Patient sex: M
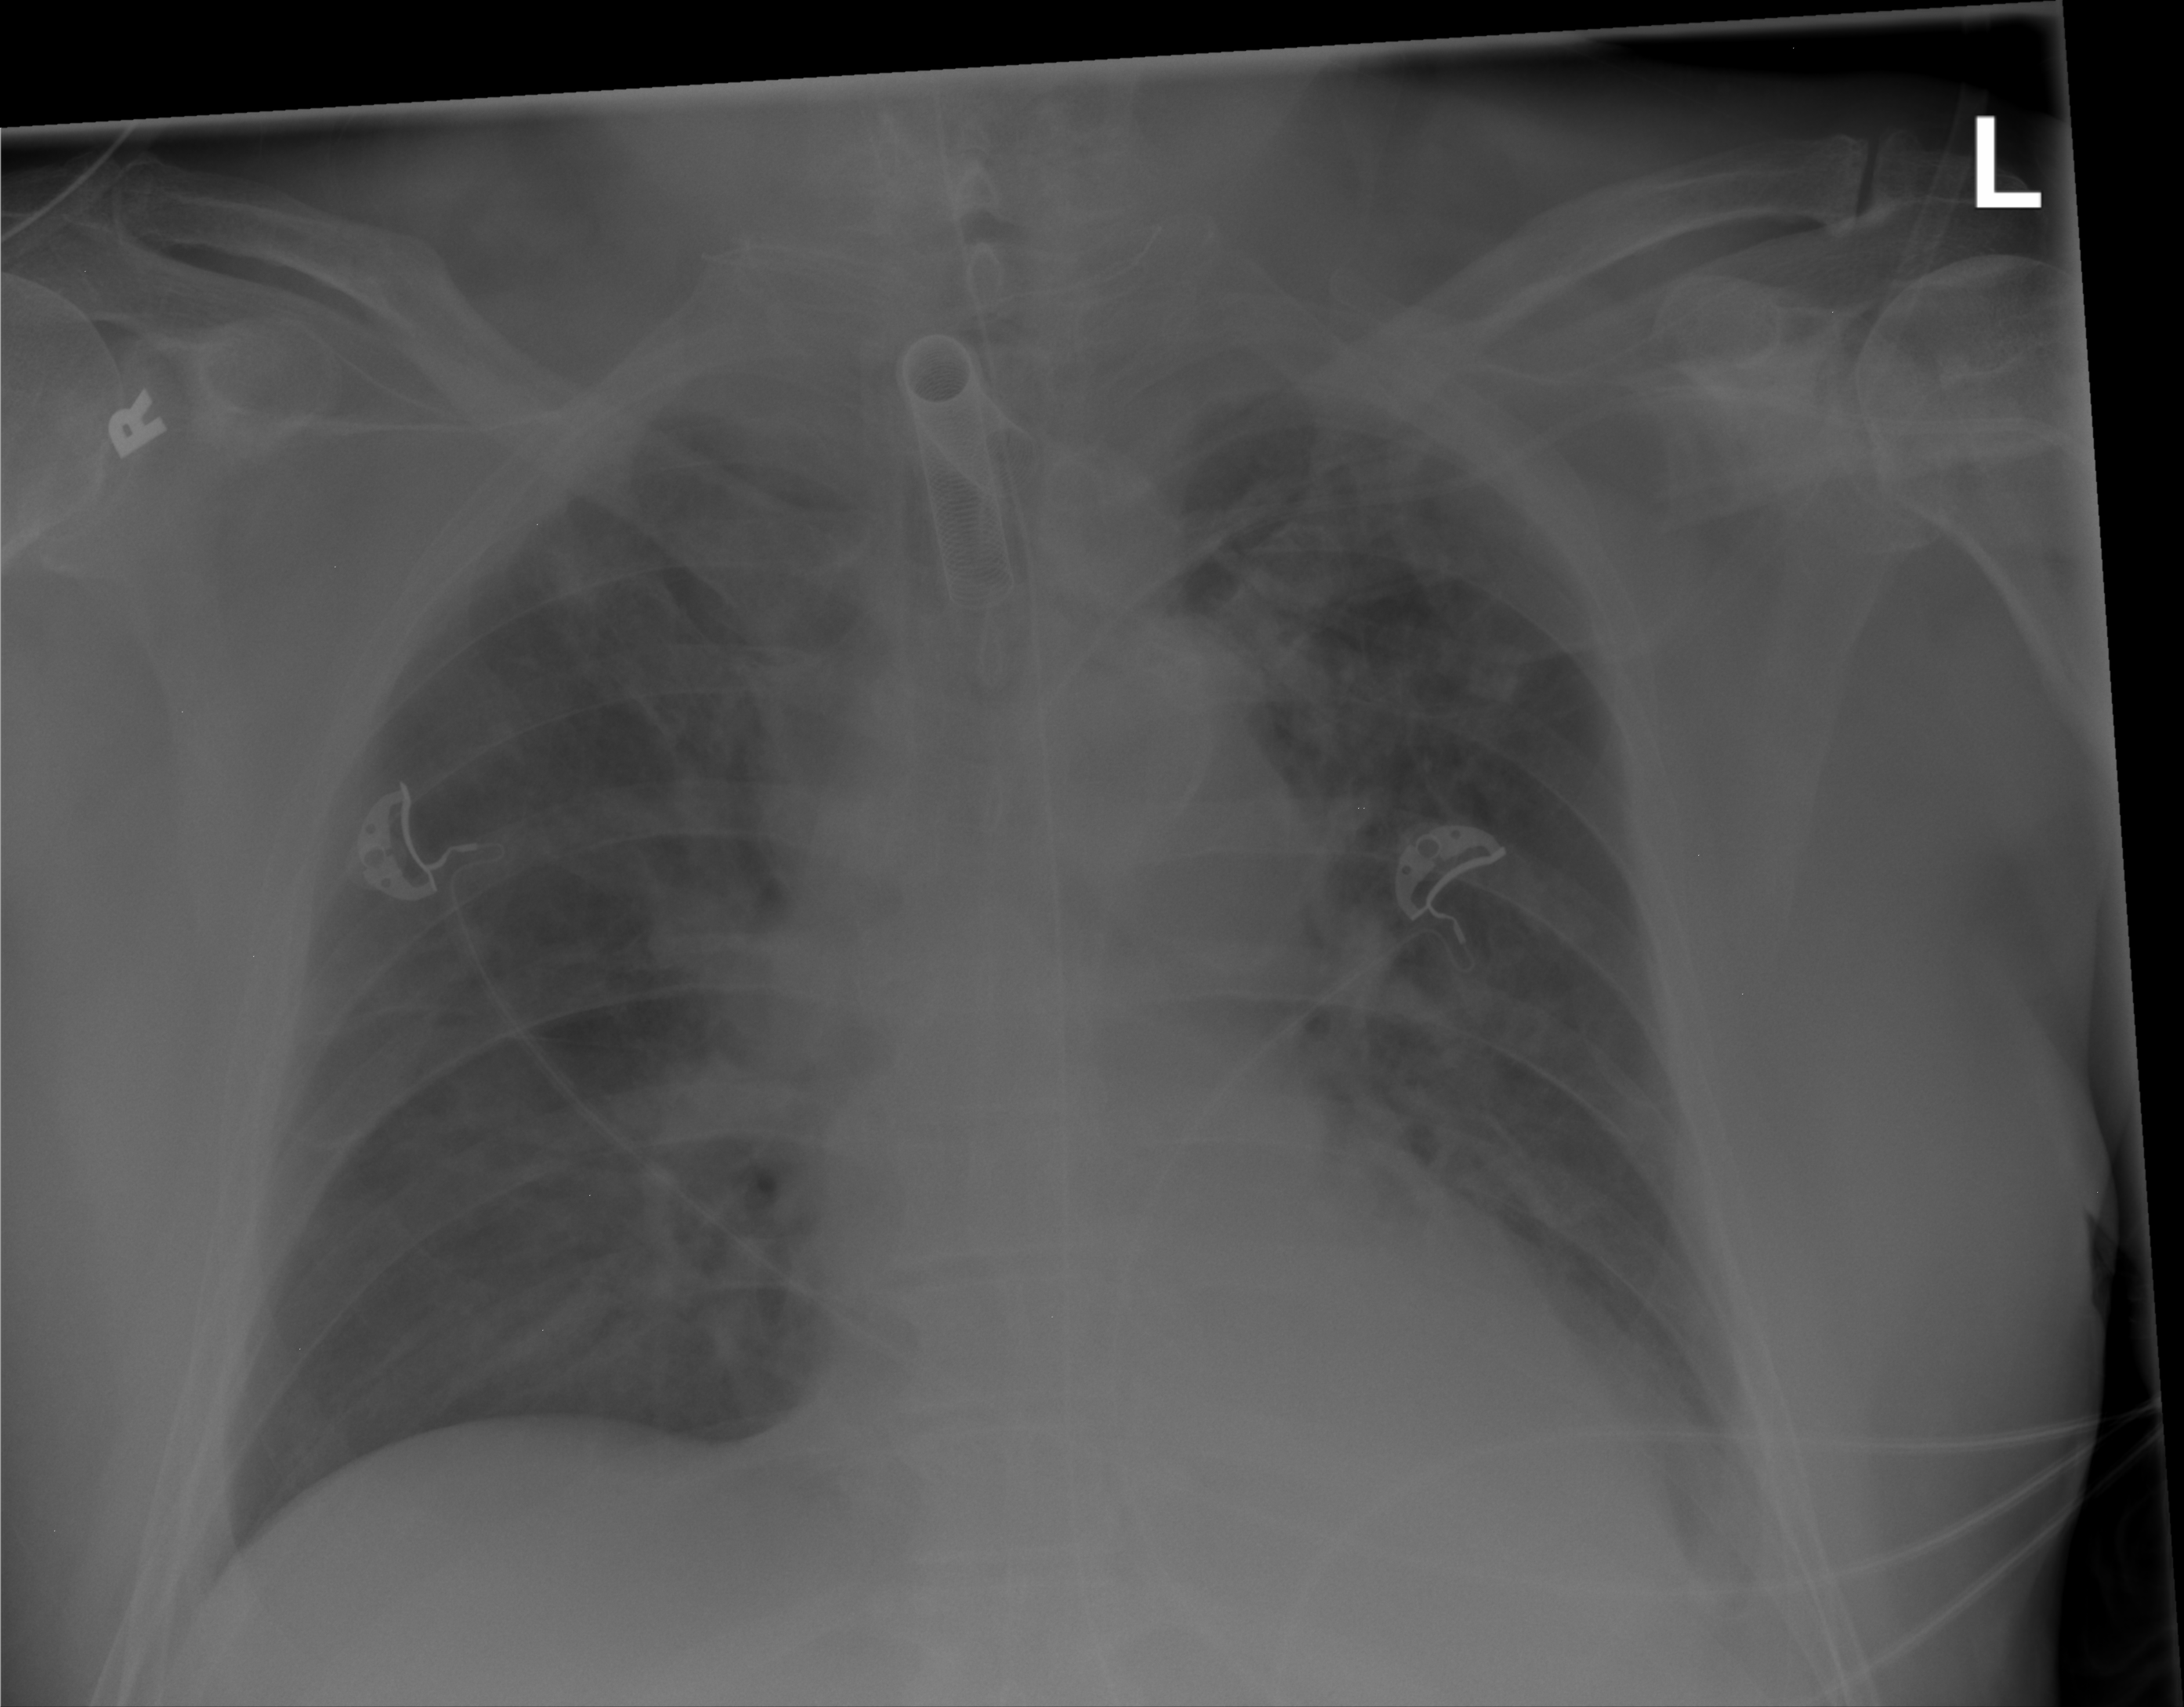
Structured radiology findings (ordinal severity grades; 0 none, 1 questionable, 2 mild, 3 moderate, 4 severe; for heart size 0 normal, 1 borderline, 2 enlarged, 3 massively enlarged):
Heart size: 1
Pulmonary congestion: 2
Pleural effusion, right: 0
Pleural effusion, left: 0
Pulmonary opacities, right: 2
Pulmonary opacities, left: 2
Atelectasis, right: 0
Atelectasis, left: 2